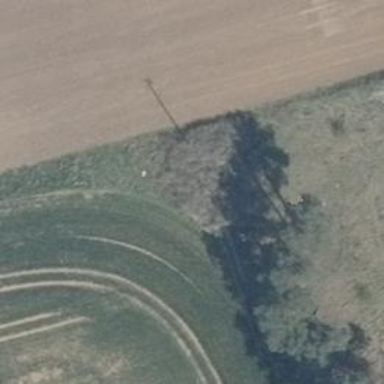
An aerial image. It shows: Minor power line.